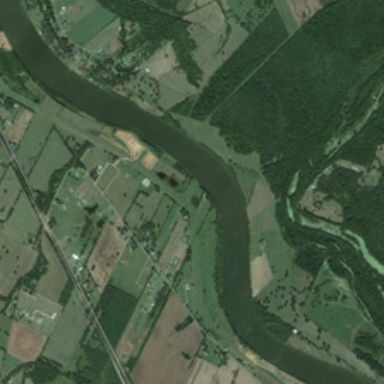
Is a river with dark green water in the middle .